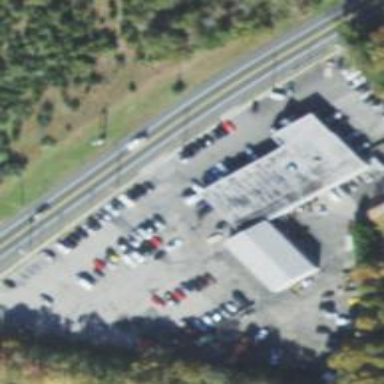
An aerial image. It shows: Commercial building.